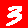
Digit: 3